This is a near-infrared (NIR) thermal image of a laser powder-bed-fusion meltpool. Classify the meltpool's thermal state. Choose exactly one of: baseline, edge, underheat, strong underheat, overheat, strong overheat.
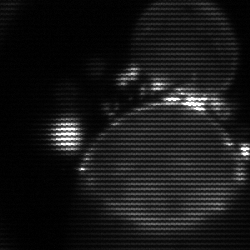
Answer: edge